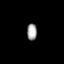
Tissue: lung
Cell type: Epithelial cells
Senescence score: 0.2246
Nuclear area (px): 165
Mean DAPI intensity: 161.97